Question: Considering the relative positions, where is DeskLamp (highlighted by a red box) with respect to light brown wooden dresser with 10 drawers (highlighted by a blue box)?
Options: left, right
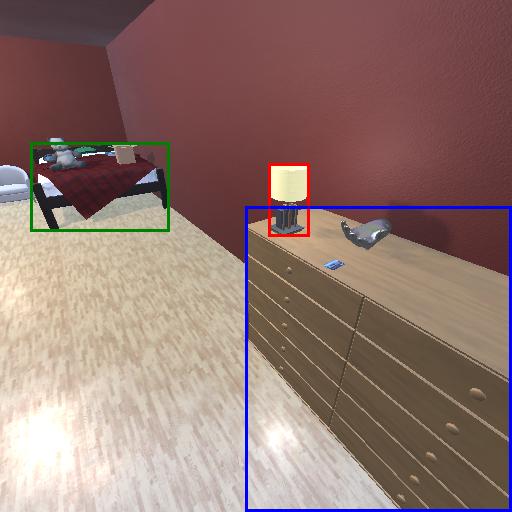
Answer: left